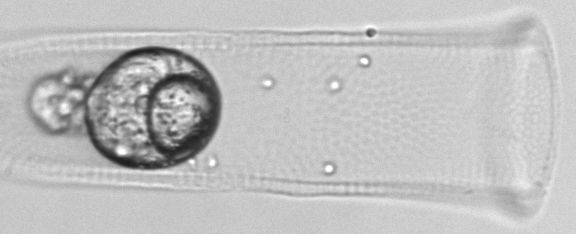
Label: Favella